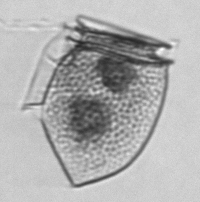
Label: Dinophysis_norvegica